Interaction volume radius: 10 \u00c5
Interaction volume height: 10 \u00c5
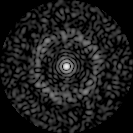
Disorder parameter: 0.8167